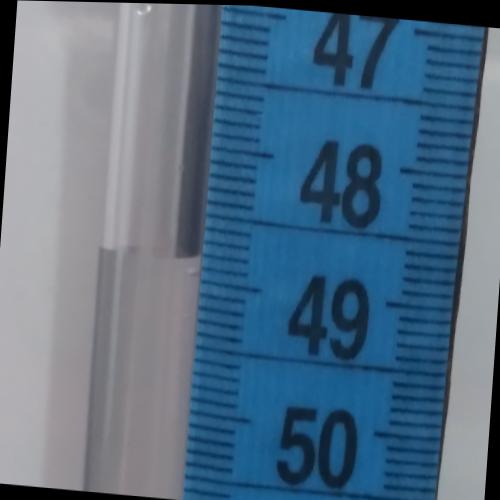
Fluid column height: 48.8 cm